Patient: sex M, age 71
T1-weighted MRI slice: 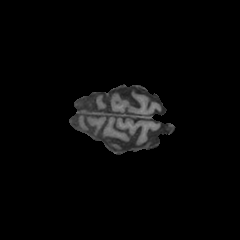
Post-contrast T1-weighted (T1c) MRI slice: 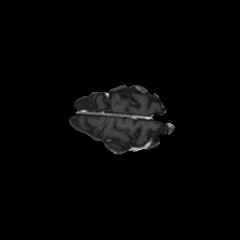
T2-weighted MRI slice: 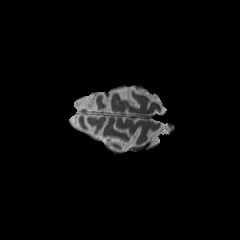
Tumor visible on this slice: no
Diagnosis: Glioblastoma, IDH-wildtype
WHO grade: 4